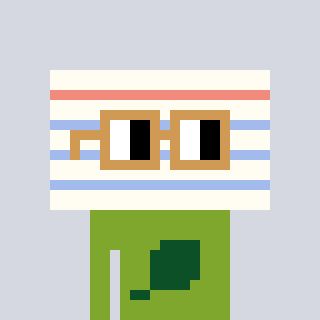
a pixel art character with square brown glasses, a empty notebook page-shaped head and a slimegreen-colored body on a cool background